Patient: sex M, age 52
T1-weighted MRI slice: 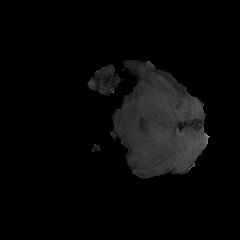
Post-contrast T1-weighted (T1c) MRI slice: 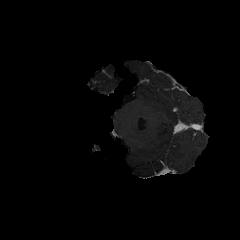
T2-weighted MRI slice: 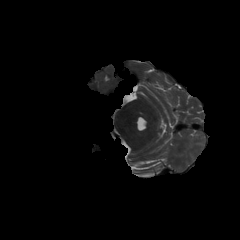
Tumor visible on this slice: no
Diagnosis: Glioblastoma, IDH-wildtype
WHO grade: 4